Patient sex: M
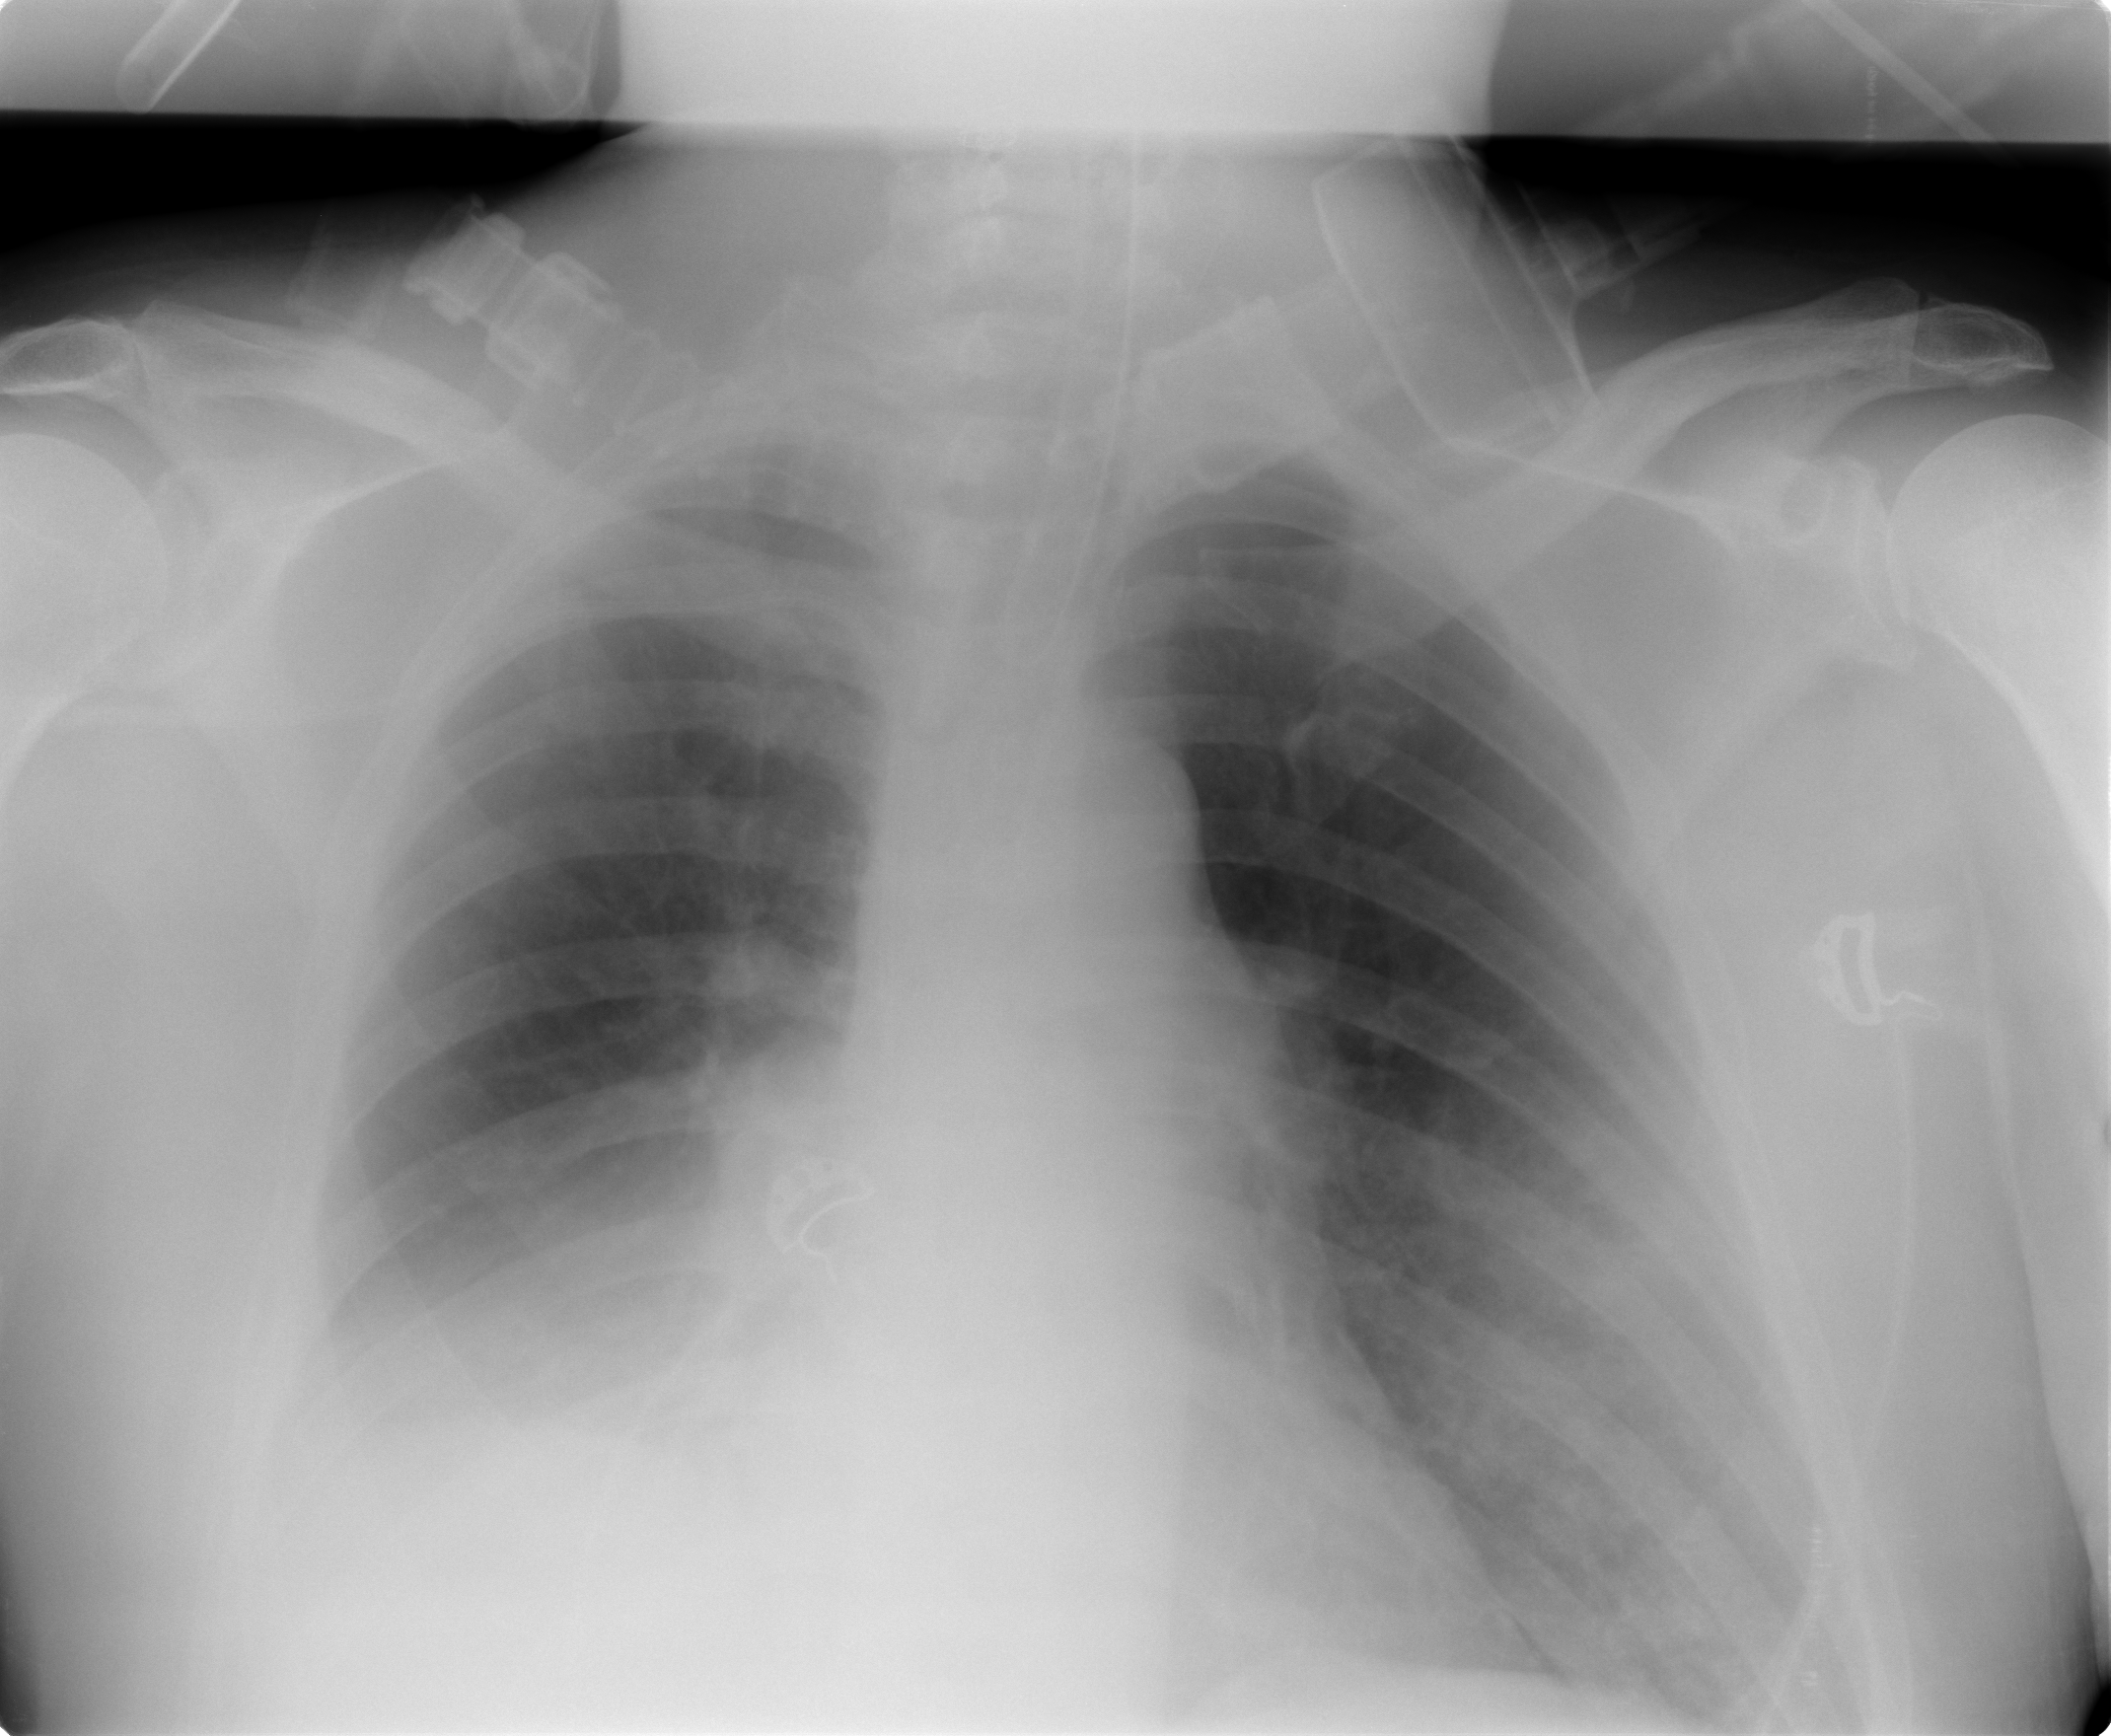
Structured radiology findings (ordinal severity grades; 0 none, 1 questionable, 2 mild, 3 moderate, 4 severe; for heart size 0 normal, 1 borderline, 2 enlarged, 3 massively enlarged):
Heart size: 0
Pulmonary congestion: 2
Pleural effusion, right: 3
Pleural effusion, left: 0
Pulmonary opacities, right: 0
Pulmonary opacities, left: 3
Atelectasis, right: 2
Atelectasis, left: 0